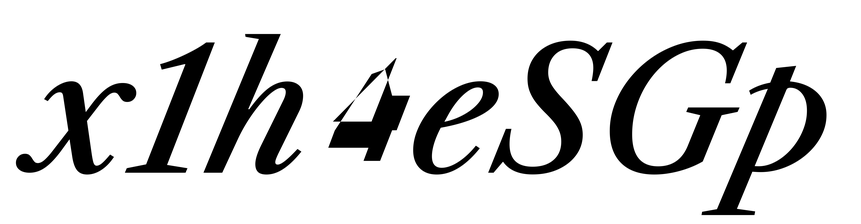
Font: LibreCaslonText-Italic_Medium_Italic